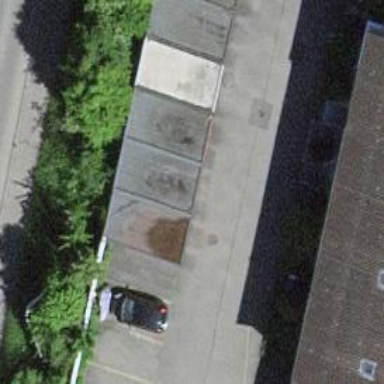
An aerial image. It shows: Garage.